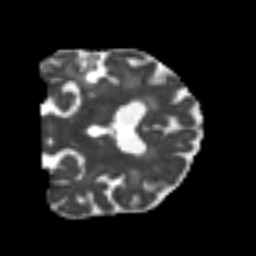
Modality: MD
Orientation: coronal
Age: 66
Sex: female
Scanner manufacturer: siemens
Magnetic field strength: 3 T
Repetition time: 4.999 s
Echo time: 0.07946 s